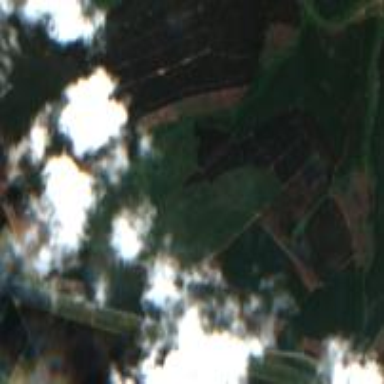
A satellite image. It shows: Forest area used for plantation forestry.